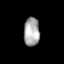
Tissue: lung
Cell type: Others
Senescence score: 0.2303
Nuclear area (px): 440
Mean DAPI intensity: 169.493